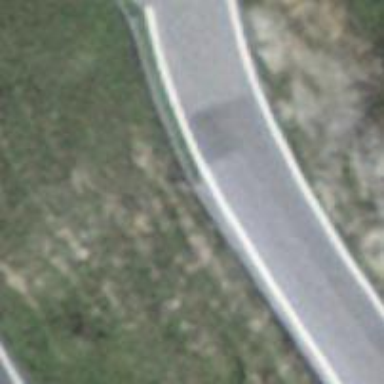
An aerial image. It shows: Guard rail as barrier.